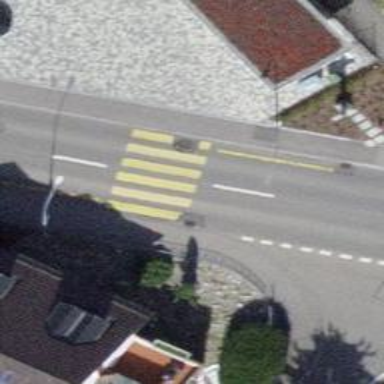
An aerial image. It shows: Uncontrolled zebra crossing on the road.